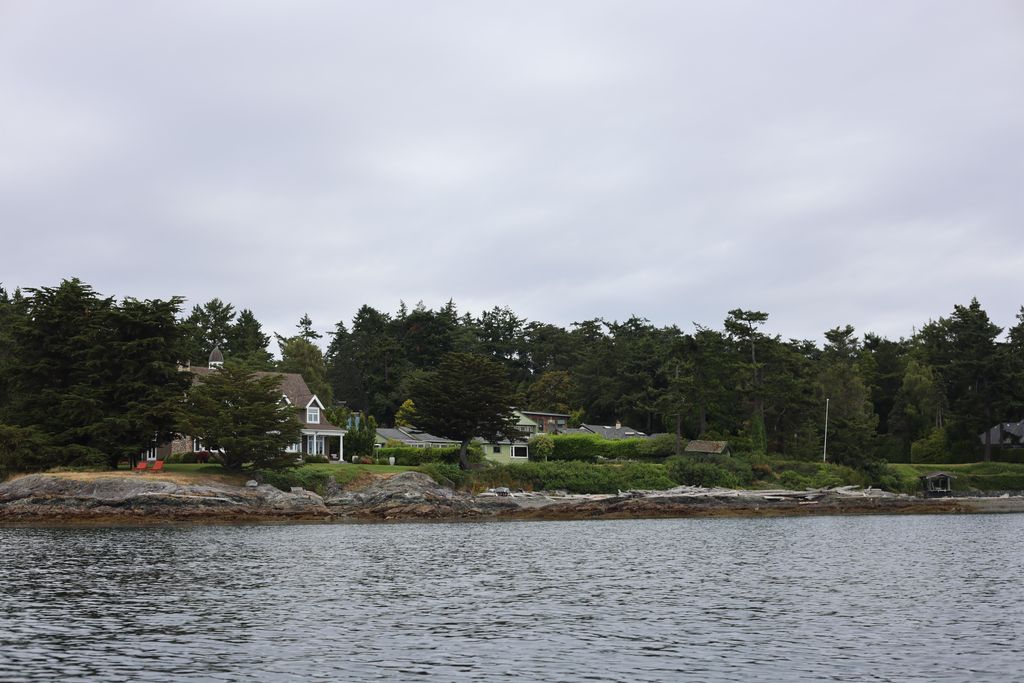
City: victoria